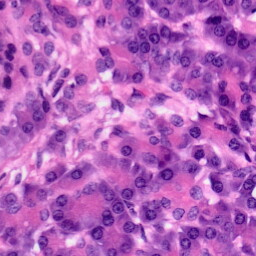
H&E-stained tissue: Pancreatic